Question: We are currently trying to get the Json data from <URL> but had no luck getting this to work with our apikeys.
We just want to show '{"message":"hello world!"}' within AngularJS from JsonStub's.
Here is our code, please let me know we're doing wrong.
Thank you.
'''
.controller('warrantyListController', function($scope, $http) {
$http({
url: 'http://jsonstub.com/jobs',
method: 'GET',
dataType: 'json',
data: '',
headers: {
'Content-Type': 'application/json',
'JsonStub-User-Key': 'xxxxx-xxxxx-xxxxx-xxxxx',
'JsonStub-Project-Key': 'xxxxx-xxxxx-xxxxx-xxxxx'
}
})
.success(function (data, status, headers, config) {
alert(JSON.stringify(data, null, 4));
});
})
'''

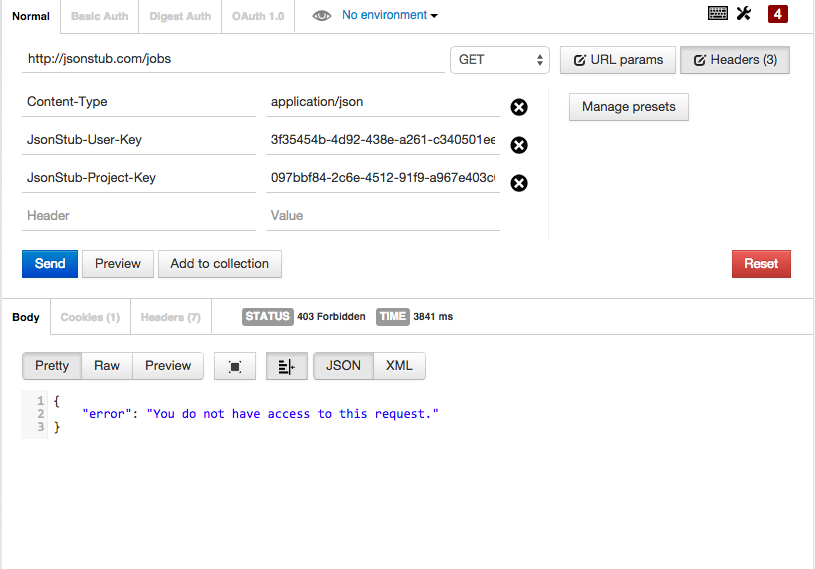
Answer: To do with the fact that its a cross domain request. Open up F12 dev tool and have a look.
---
XMLHttpRequest cannot load <URL>' is therefore not allowed access. The response had HTTP status code 500.
---
## Actual Fix
Add the following header
'''
'Access-Control-Allow-Origin': 'http://jsonstub.com'
'''
or, to allow all
'''
'Access-Control-Allow-Origin': '*'
'''
There has been a know issue in previous versions of Angular with CORS, but it can be resolved with the following config change:
'''
.config(function($httpProvider) {
$httpProvider.defaults.useXDomain = true;
delete $httpProvider.defaults.headers.common['X-Requested-With'];
})
'''